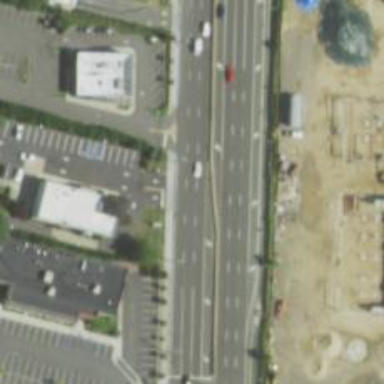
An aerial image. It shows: Asphalt road classified as trunk highway.